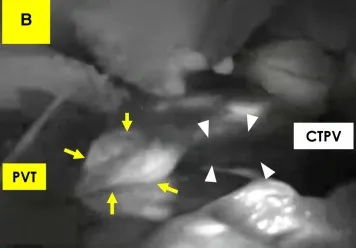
Upper: intraoperative ICG fluorescence method. (B) Positive fluorescence was detected only from PVT, suggesting existence of viable tumor tissue. No fluorescence was detected from CTPV. Lower: Making a Rex bypass.
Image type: radiology (mri)